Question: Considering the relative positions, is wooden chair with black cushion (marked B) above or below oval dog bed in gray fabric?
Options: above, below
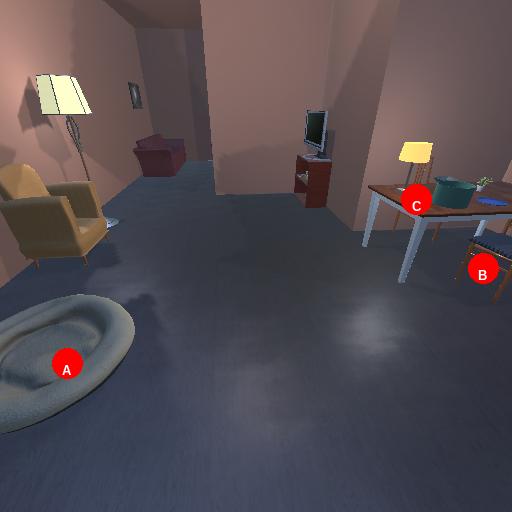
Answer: above